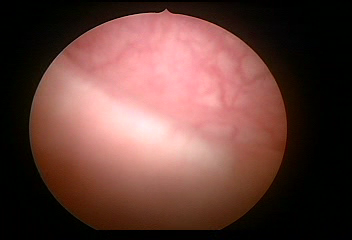
Modality: WLC
Class: Normal mucosa
Bladder cancer association: No